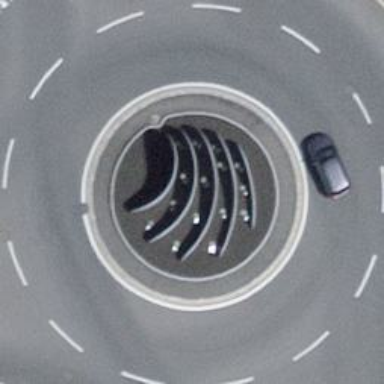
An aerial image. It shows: Secondary road with asphalt surface leading to roundabout junction.